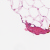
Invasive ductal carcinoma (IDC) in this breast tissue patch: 0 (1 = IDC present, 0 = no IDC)